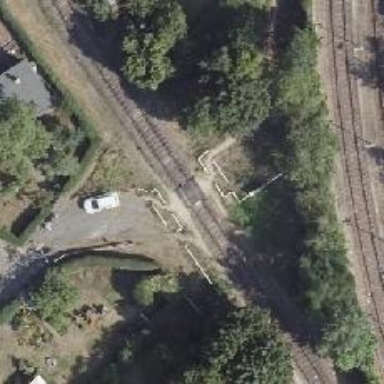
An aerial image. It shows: Crossing for the railway.